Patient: sex F, age 78
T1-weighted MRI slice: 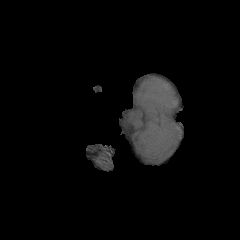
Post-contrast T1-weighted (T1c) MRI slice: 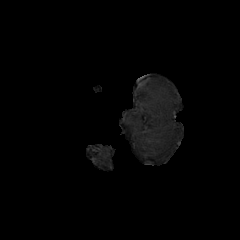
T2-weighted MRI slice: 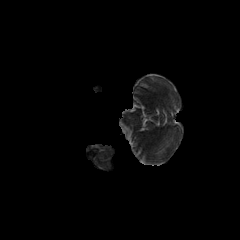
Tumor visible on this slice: no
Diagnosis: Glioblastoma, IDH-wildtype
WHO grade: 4